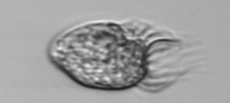
Label: Strombidium_morphotype1